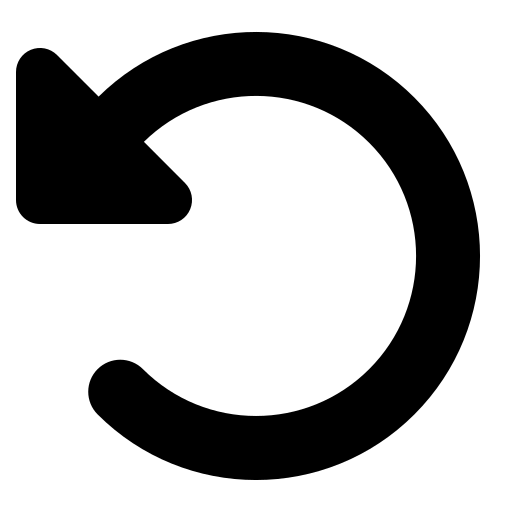
Tags: icon, FontAwesome, fa-icon, solid, rotate, left